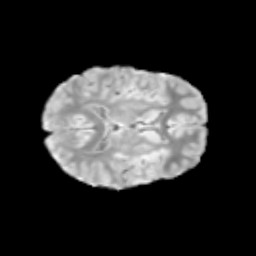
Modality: T2w
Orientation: axial
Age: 12
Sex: female
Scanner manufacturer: siemens
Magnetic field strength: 3 T
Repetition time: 3.8 s
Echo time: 0.07 s